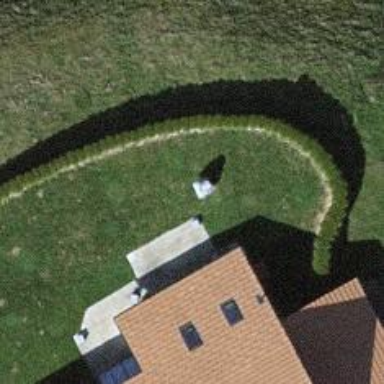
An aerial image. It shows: Hedge acting as barrier.